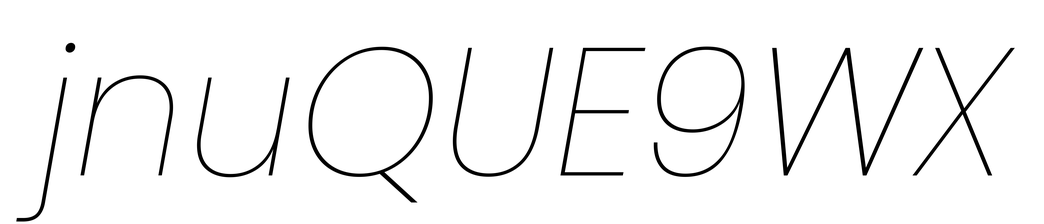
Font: Poppins-ThinItalic